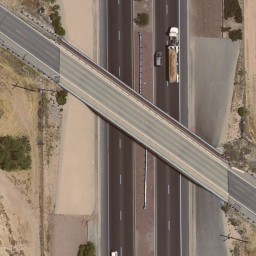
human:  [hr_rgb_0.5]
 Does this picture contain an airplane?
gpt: no

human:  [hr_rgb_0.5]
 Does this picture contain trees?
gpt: yes

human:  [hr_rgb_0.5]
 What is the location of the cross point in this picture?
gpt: center

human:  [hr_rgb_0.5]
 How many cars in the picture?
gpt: two